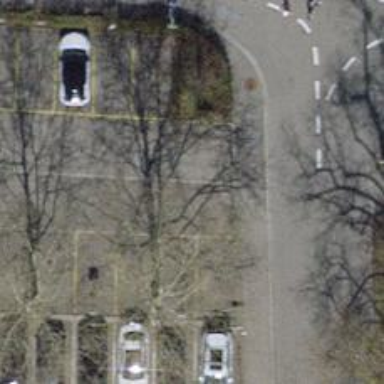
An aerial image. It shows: Bollard barrier.